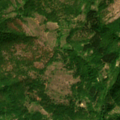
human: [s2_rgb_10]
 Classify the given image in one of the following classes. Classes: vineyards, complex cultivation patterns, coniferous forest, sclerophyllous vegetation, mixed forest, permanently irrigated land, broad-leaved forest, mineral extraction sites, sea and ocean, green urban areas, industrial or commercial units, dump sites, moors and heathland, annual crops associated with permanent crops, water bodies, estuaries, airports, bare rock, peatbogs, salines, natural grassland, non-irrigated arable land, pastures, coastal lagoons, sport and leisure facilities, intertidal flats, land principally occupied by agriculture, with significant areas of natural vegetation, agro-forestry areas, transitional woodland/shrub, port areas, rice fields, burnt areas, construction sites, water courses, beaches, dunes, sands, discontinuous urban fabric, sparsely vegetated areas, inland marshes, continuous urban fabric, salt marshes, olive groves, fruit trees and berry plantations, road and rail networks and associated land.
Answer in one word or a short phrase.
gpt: complex cultivation patterns, broad-leaved forest, natural grassland, transitional woodland/shrub